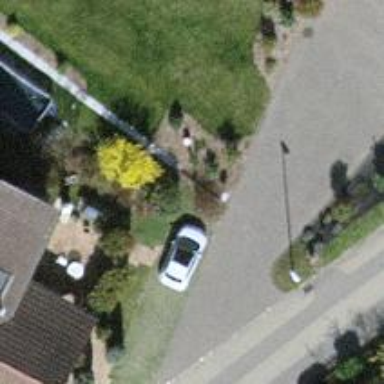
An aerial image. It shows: Driveway.